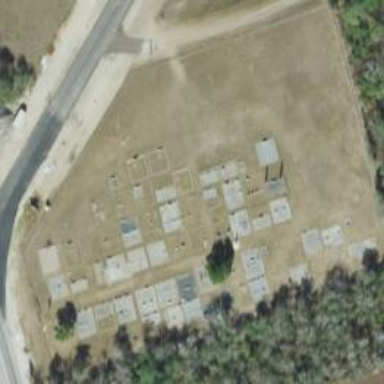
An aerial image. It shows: Cemetery.